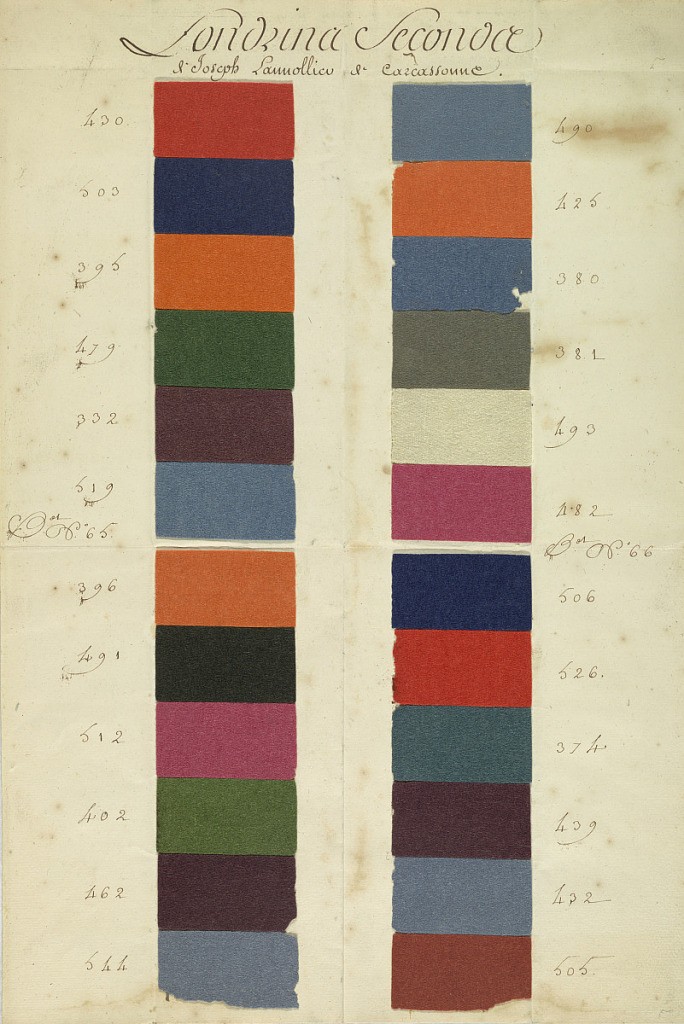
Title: Sample sheet
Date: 1750
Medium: paper and wool Technique: fulled plain weave
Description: Sheet of paper pasted with a double row of twenty-four samples of fulled woolen cloth in greens, blues, purple, brown, white, pink and oranges. Intended for export to the eastern Mediterranean region.